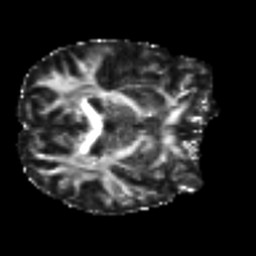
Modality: FA
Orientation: axial
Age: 28
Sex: male
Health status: ill
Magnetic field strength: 3 T
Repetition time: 8.4 s
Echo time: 0.0926 s